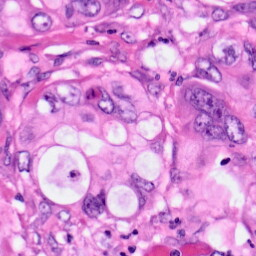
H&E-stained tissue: Pancreatic